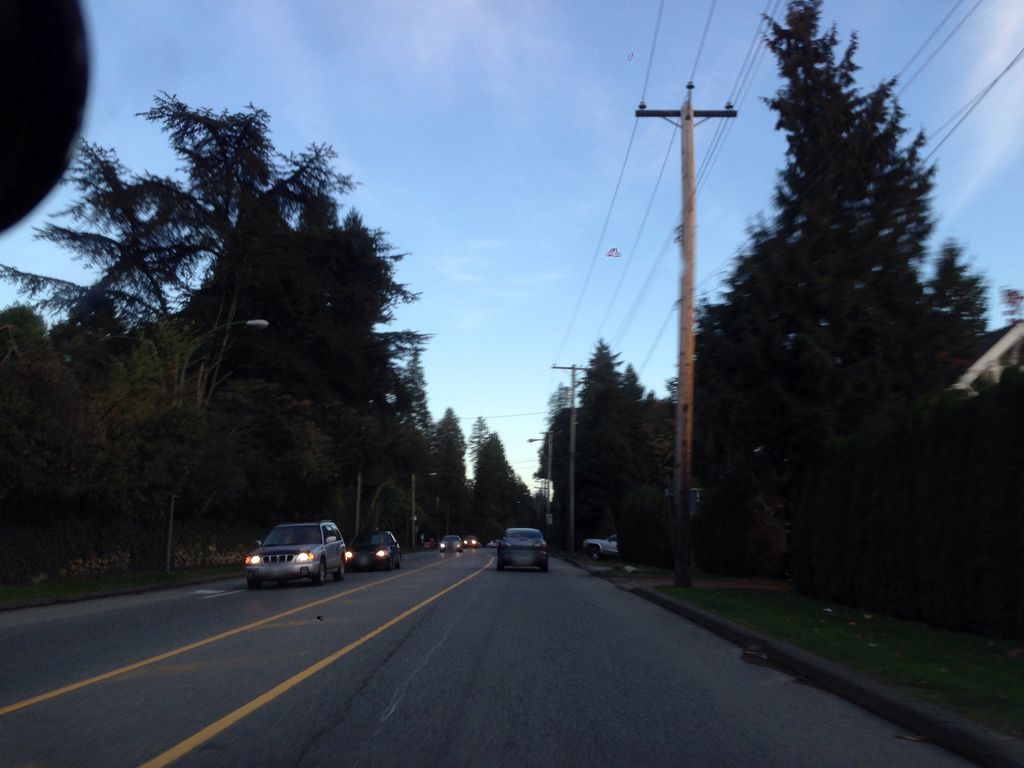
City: vancouver